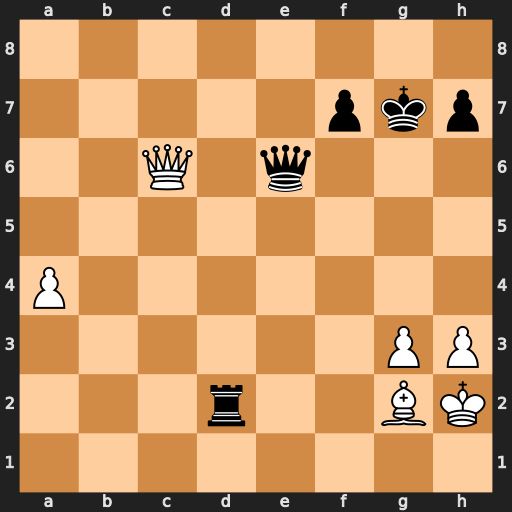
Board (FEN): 8/5pkp/2Q1q3/8/P7/6PP/3r2BK/8
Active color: w
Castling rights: -
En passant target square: -
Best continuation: Qc3+ Kf8 Qxd2